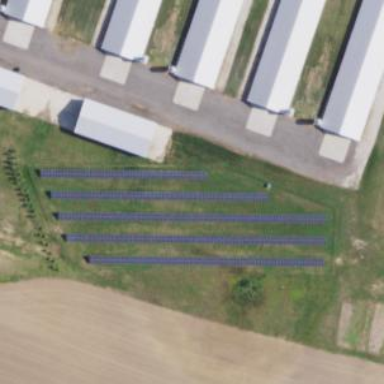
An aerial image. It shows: Solar photovoltaic panel generator surrounded by fence.